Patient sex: M
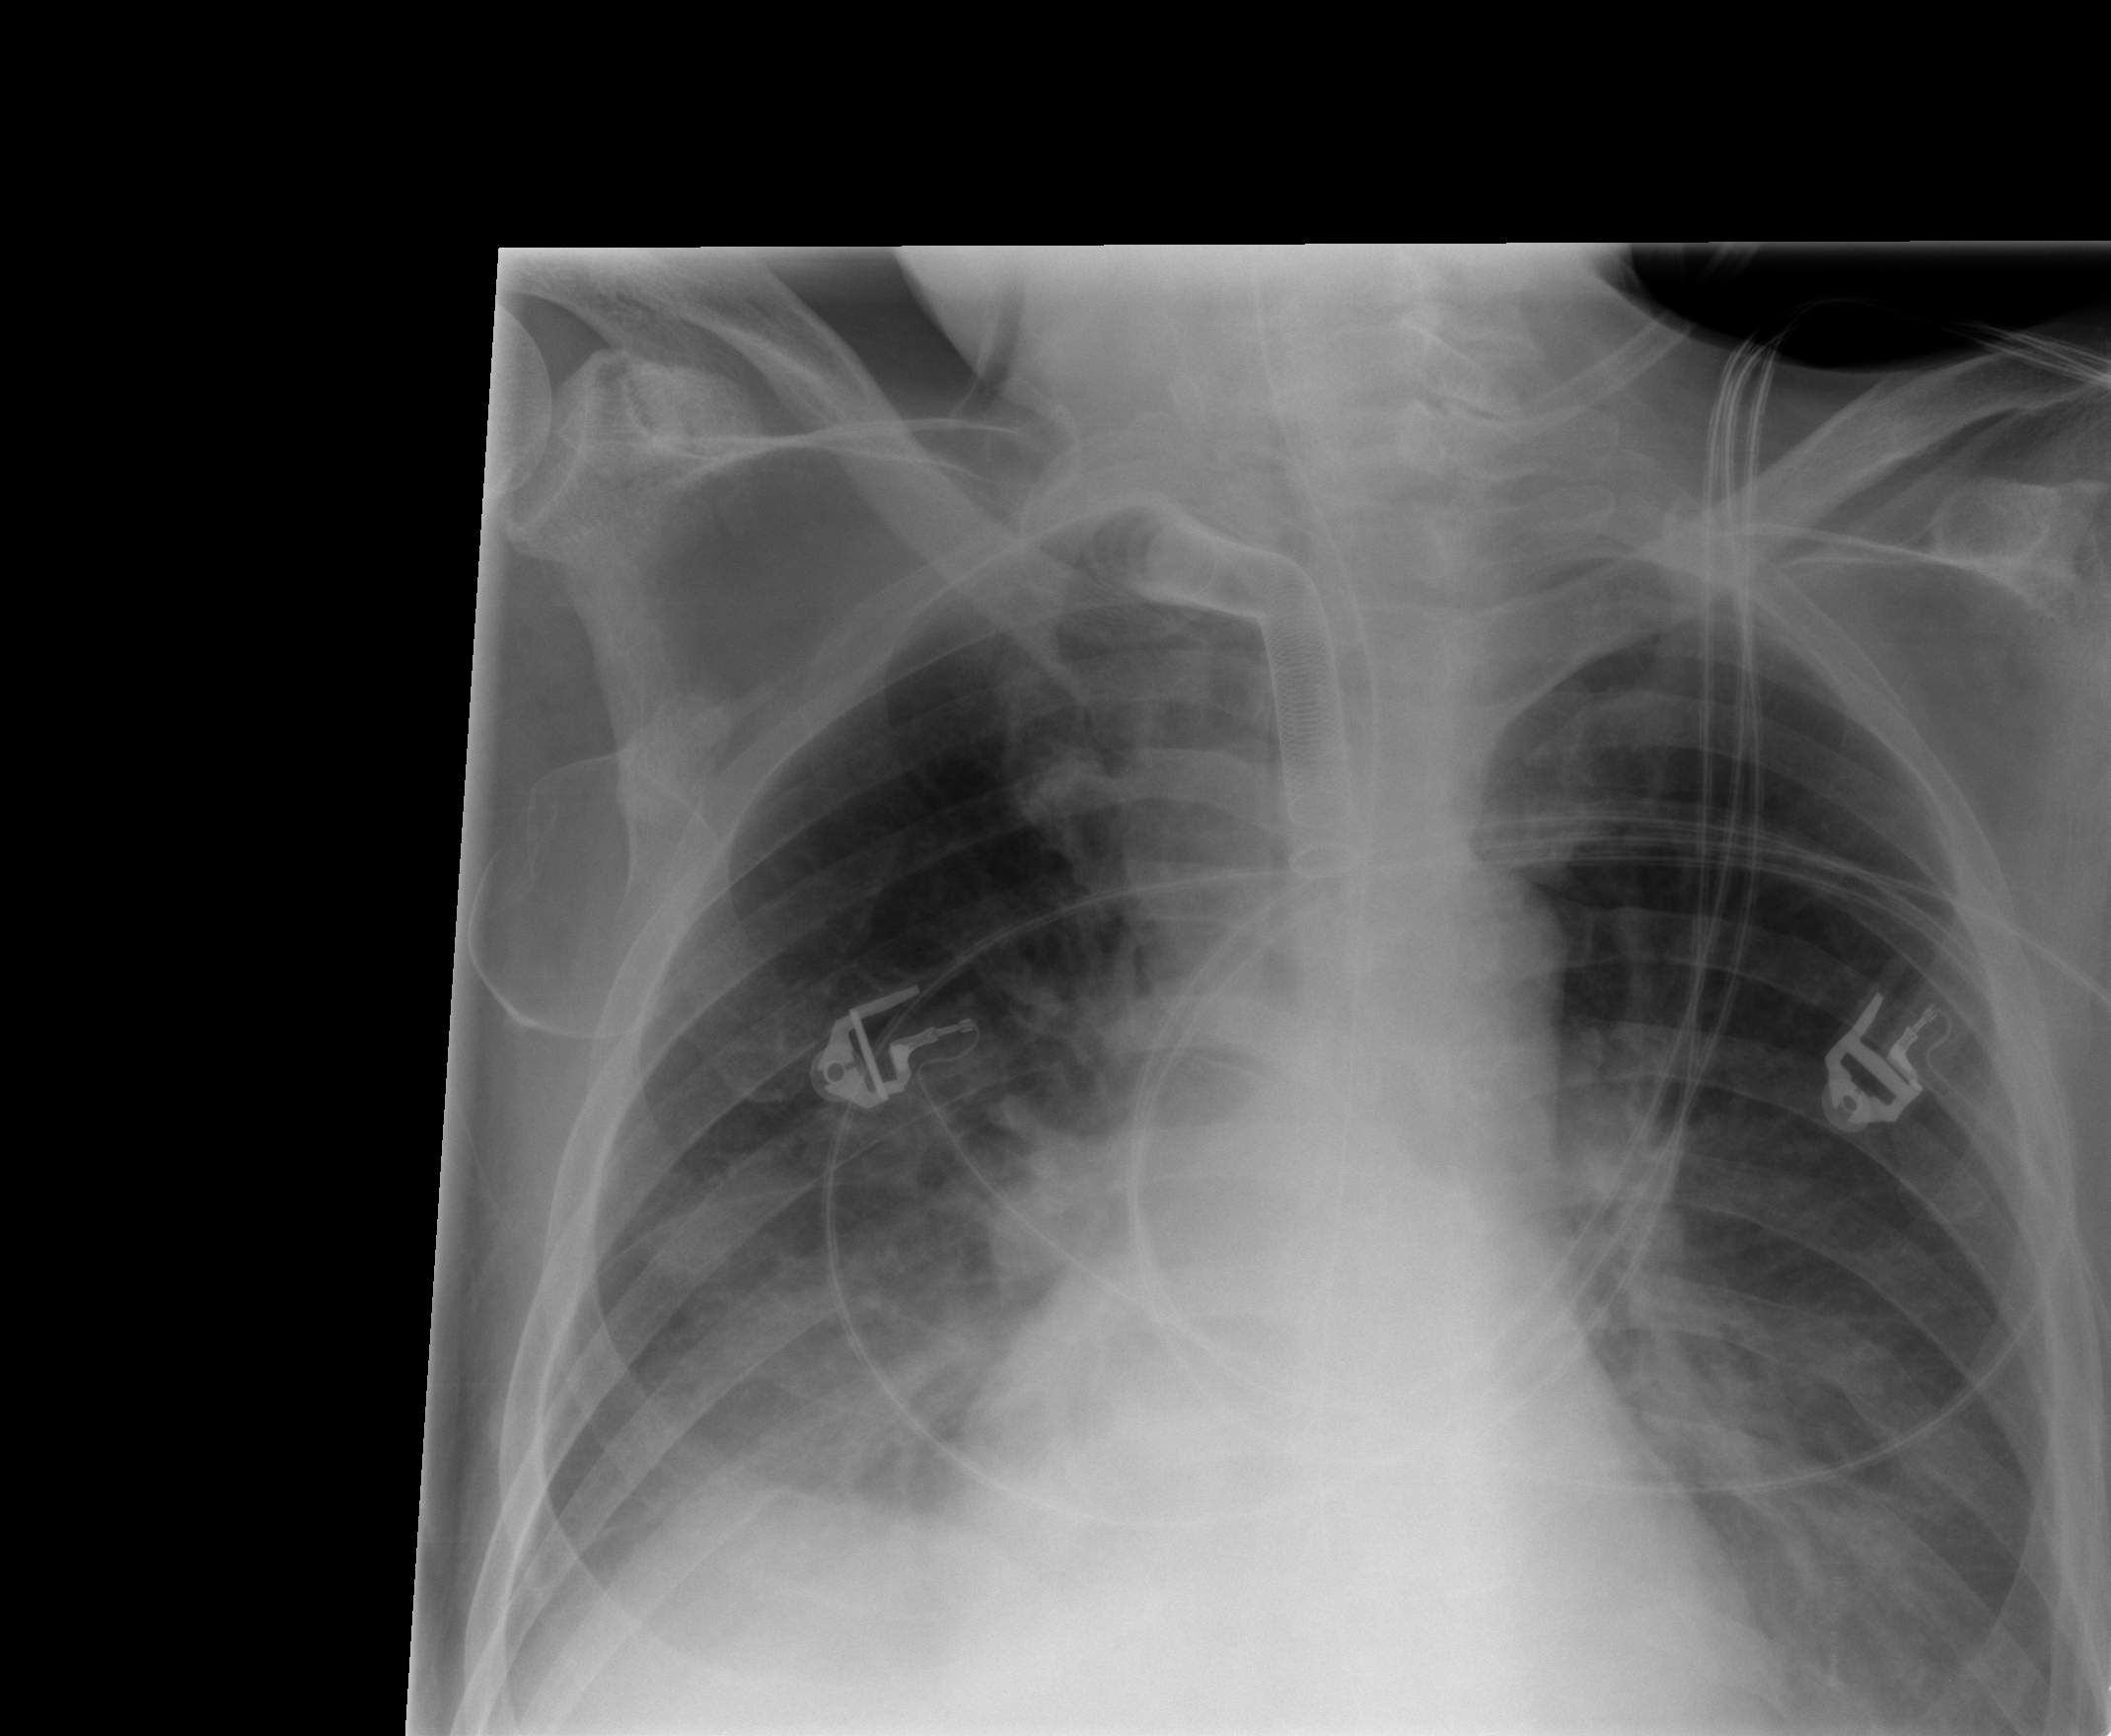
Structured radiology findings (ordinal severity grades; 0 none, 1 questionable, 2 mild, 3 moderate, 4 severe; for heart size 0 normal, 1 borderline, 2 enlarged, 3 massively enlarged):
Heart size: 0
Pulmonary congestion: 0
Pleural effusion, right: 1
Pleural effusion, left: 0
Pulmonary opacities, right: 3
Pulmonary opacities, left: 2
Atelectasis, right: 0
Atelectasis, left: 0